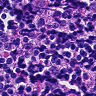
Metastatic tissue present: no